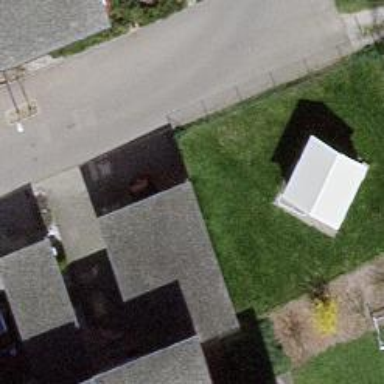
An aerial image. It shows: Bench for seating.